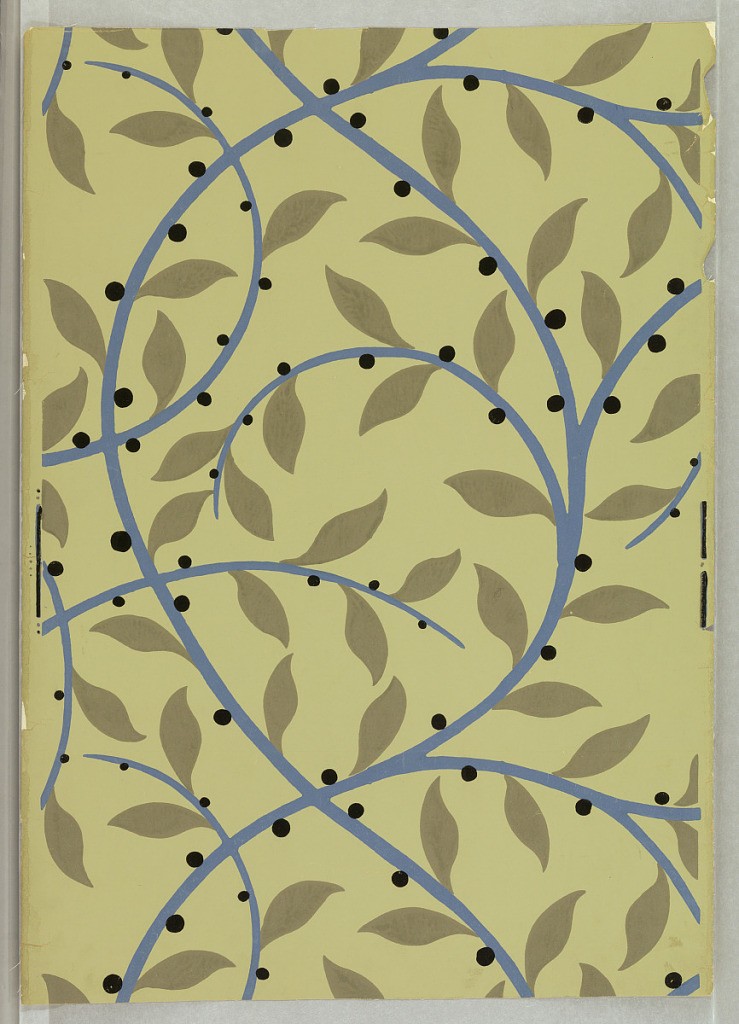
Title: Sidewall
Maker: René Crevel, French, 1900–1935
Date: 1920
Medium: Block printed on paper
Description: Printed for Nancy McClelland of New York City. A stylized continuous vine in blue with flat gray-green leaves and black berries. Same design as 1945-3-8. Printed in green-gray, blue and black on sage green field.